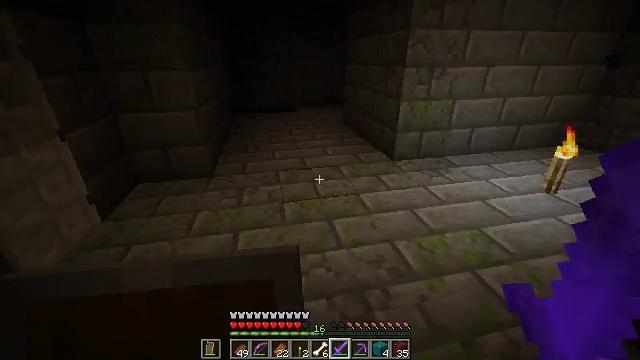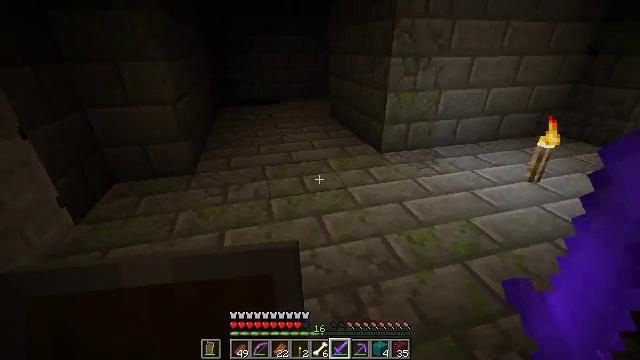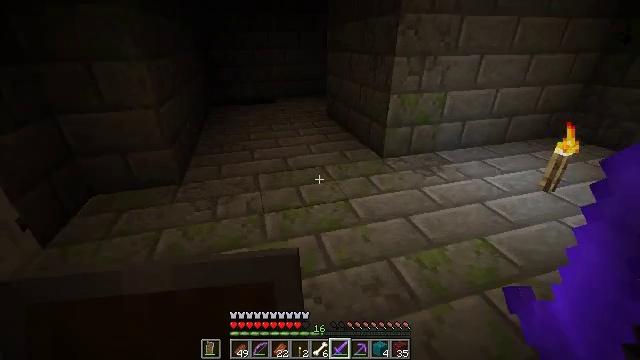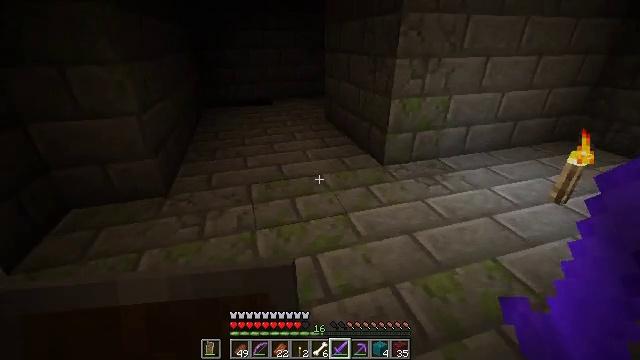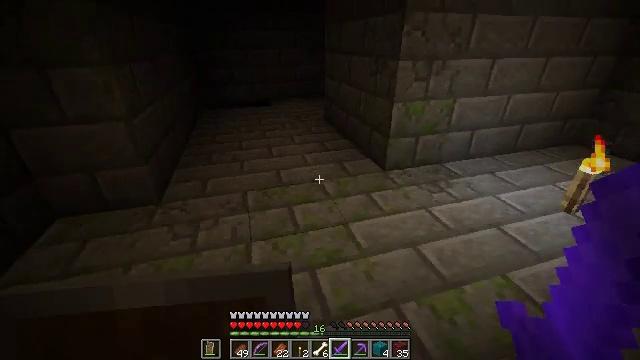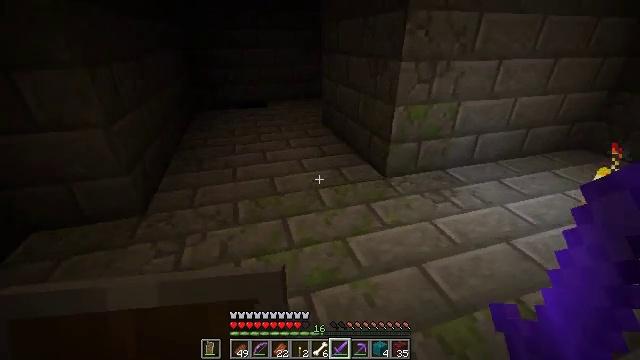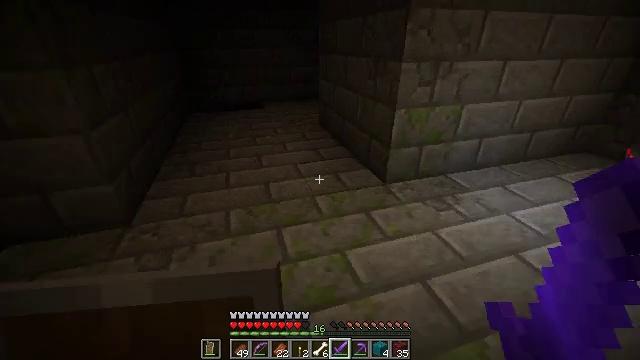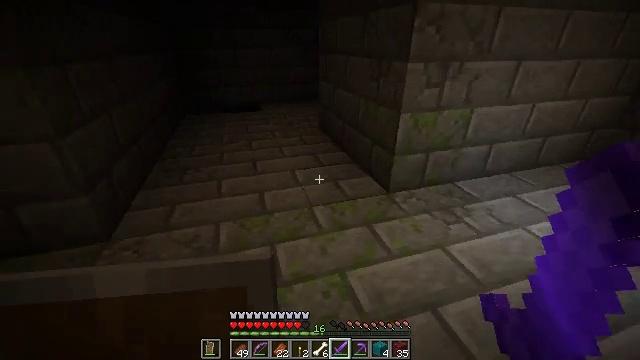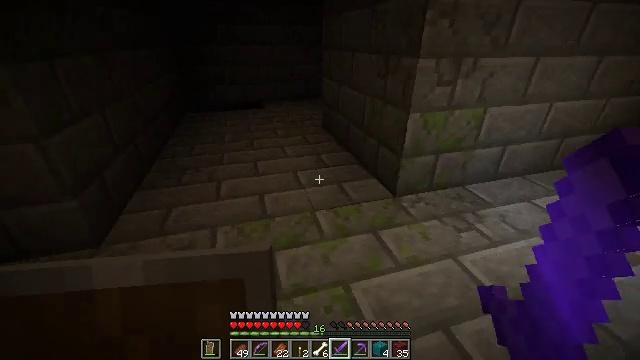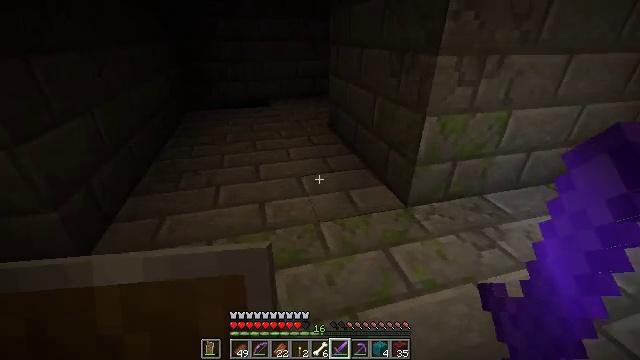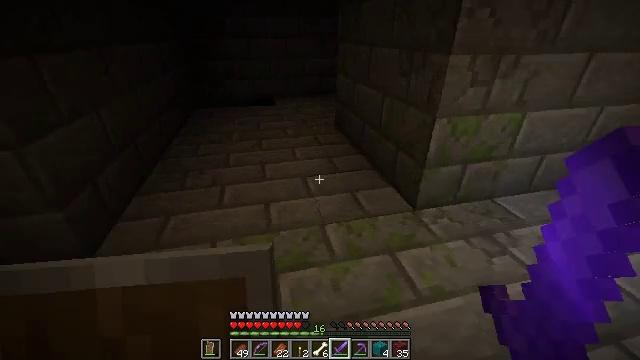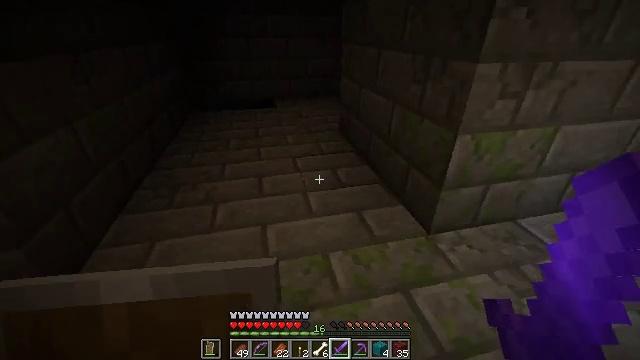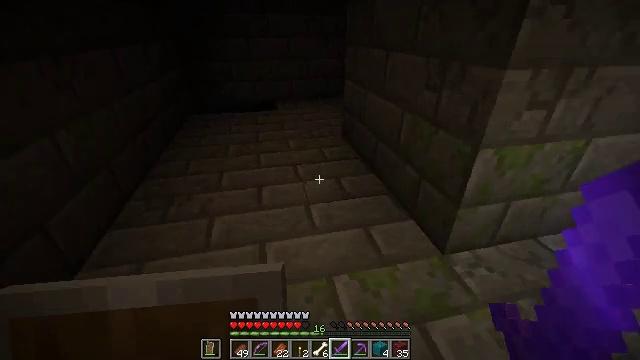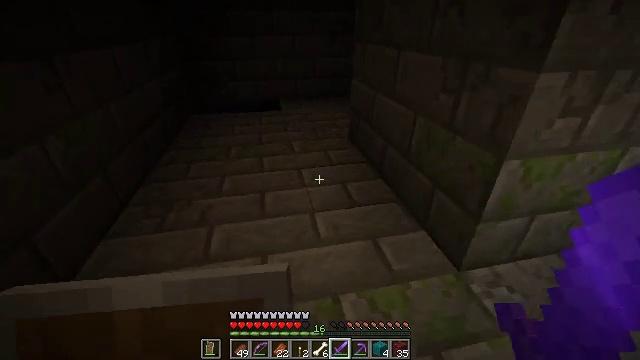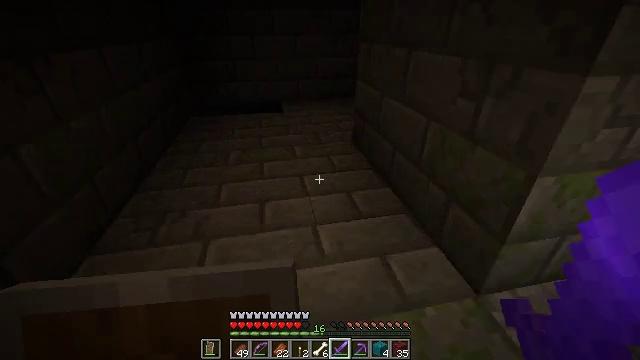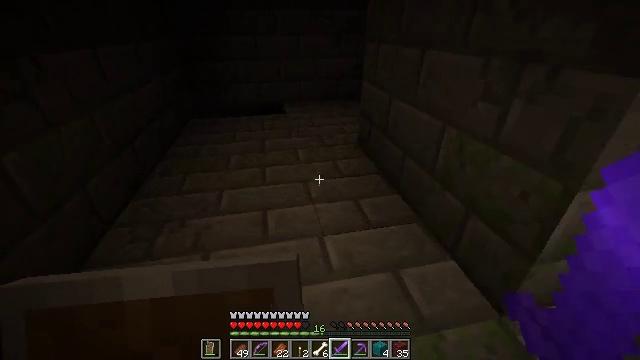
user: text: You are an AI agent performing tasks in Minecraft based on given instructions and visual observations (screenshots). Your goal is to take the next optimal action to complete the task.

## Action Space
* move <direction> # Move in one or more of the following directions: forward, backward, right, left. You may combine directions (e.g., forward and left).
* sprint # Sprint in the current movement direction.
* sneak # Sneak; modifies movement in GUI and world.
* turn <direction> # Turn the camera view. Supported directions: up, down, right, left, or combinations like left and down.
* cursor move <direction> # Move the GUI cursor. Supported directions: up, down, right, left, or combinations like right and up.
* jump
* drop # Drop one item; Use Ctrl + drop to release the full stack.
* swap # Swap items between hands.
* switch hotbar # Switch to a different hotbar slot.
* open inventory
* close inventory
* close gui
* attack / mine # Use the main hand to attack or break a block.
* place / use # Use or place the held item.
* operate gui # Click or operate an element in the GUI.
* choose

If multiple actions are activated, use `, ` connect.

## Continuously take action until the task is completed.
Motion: motion action
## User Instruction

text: Gather the iron door by mining it.
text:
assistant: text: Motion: move forward, turn right and down
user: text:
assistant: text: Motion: move forward
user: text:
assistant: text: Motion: move forward
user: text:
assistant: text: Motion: move forward
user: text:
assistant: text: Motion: move forward
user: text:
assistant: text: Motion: move forward
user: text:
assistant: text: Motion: move forward
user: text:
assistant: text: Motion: move forward
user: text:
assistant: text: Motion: move forward, turn left
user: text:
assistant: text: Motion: move forward, turn left
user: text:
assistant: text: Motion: move forward
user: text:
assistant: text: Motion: move forward
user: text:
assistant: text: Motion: move forward, turn left
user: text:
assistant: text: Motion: move forward
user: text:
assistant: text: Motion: move forward and move left
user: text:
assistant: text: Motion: move forward and move left
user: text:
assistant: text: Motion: move forward and move left
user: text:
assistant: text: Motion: move forward and move left
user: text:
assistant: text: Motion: move forward and move left
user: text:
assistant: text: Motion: move forward and move left
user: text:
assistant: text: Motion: move forward and move left
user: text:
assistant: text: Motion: move forward and move left
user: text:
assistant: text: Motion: move forward and move left
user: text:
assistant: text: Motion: move forward and move left
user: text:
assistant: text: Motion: move forward and move left
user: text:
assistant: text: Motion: move forward and move left
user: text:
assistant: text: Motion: move forward and move left
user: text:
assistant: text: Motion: move forward and move left
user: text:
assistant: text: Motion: move forward and move left
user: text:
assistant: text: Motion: move forward and move left, turn down